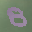
Label: 8